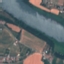
Land use / land cover class: River